Question: I am trying to implement multi-threading in my Java Mandelbrot application:
This is what I have so far:
'''
import java.awt.Color;
import java.awt.Graphics2D;
import java.awt.image.BufferedImage;
public class MandelbrotSet {
private int numberOfIterations;
private double realMin;
private double realMax;
private double imaginaryMin;
private double imaginaryMax;
private int width;
private int height;
public BufferedImage image;
public Graphics2D imageGraphics;
public MandelbrotSet() {
// Set the width and the height
this.width = 600;
this.height = 400;
image = new BufferedImage(width, height, BufferedImage.TYPE_4BYTE_ABGR);
imageGraphics = image.createGraphics();
this.realMin = -2.0;
this.realMax = 1;
this.imaginaryMin = -1;
this.imaginaryMax = 1;
this.numberOfIterations = 1000;
}
public Complex calculateComplexNumber(int x, int y) {
double realPart = realMin + x * (realMax - realMin) / (this.getWidth() - 1);
double imaginaryPart = imaginaryMax - y * (imaginaryMax - imaginaryMin) / (this.getHeight() - 1);
return new Complex(realPart, imaginaryPart);
}
public void calculateMandelbrotImagePoints() {
Thread[] threads = new Thread[4];
for (int i = 0; i < maxThreads; i++) {
threads[i] = new Thread(new MThread(i));
threads[i].start();
}
}
class MThread implements Runnable {
private int i;
public MThread(int i) {
this.i = i;
}
//Method uses the thread number to draw the mandelbrot in columns
public void run() {
for (int x = i; x < width; x += 4) {
for (int y = 0; y < height; y++) {
int n = 0;
Complex c = calculateComplexNumber(x, y);
Complex z = c;
while ((zNumber.modulusSquared() < 4.0D) && (n < numberOfIterations)) {
z = z.square();
z.add(c);
n++;
}
if (n == numberOfIterations) {
imageGraphics.setColor(Color.BLACK);
} else {
imageGraphics.setColor(Color.getHSBColor(n / 100.0F, 1, 1));
}
imageGraphics.drawLine(x,y,x,y);
}
}
}
}
}
'''
The problem that is occurring is that when the image is drawn incorrect pixels are displayed in the image:

When I check a thread with something like:
'''
threads[i].isAlive();
'''
the image seems to display successfully, however the image takes much longer (up to 3x as long) to render.
Two things I was wondering.
1. Where am I going wrong?
2. What would be the best way for drawing Mandelbrots to a BufferedImage for a large number of iterations (>1000)?
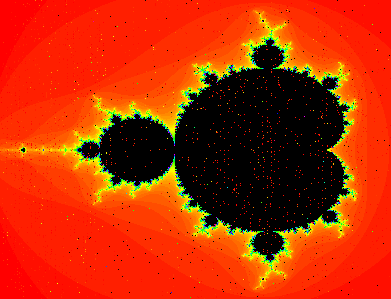
Answer: I expect his is what @Michael Chang was suggesting. I've adjusted the code to render in bands.
Please note that I have not been able to test this. I am not familiar with Java graphics.
'''
import java.awt.Color;
import java.awt.Graphics2D;
import java.awt.image.BufferedImage;
public class MandelbrotSet {
private int numberOfIterations;
private double realMin;
private double realMax;
private double imaginaryMin;
private double imaginaryMax;
private int width;
private int height;
public BufferedImage image;
public Graphics2D imageGraphics;
static final int nThreads = 4;
public MandelbrotSet(int width, int height) {
// Set the width and the height
this.width = width;
this.height = height;
image = new BufferedImage(width, height, BufferedImage.TYPE_4BYTE_ABGR);
imageGraphics = image.createGraphics();
this.realMin = -2.0;
this.realMax = 1;
this.imaginaryMin = -1;
this.imaginaryMax = 1;
this.numberOfIterations = 1000;
}
public Complex calculateComplexNumber(int x, int y) {
double realPart = realMin + x * (realMax - realMin) / (width - 1);
double imaginaryPart = imaginaryMax - y * (imaginaryMax - imaginaryMin) / (height - 1);
return new Complex(realPart, imaginaryPart);
}
public void calculateMandelbrotImagePoints() {
Thread[] threads = new Thread[nThreads];
int bandHeight = height / nThreads;
for (int i = 0; i < nThreads; i++) {
BufferedImage band = new BufferedImage(width, bandHeight, BufferedImage.TYPE_4BYTE_ABGR);
threads[i] = new Thread(new MThread(band, i * bandHeight, bandHeight));
threads[i].start();
}
}
class MThread implements Runnable {
final BufferedImage band;
final Graphics2D g;
final int top;
final int height;
private MThread(BufferedImage band, int top, int height) {
this.band = band;
g = band.createGraphics();
this.top = top;
this.height = height;
}
@Override
public void run() {
for (int x = 0; x < width; x++) {
for (int y = top; y < top + height; y++) {
int n = 0;
Complex c = calculateComplexNumber(x, y);
Complex z = c;
while ((z.times(z).mod() < 4.0D) && (n < numberOfIterations)) {
z = z.times(z).plus(c);
n++;
}
if (n == numberOfIterations) {
g.setColor(Color.BLACK);
} else {
g.setColor(Color.getHSBColor(n / 100.0F, 1, 1));
}
g.drawLine(x, y-top, x, y-top);
}
}
// Do somehing to merge this band ino the main one.
// Not familiar with java graphics so this may be wrong.
imageGraphics.drawImage(band, null, 0, top);
}
}
}
'''